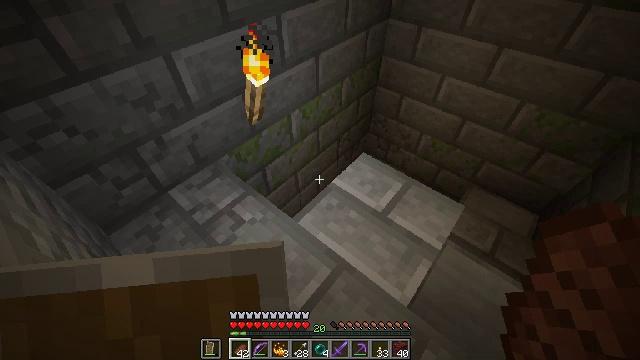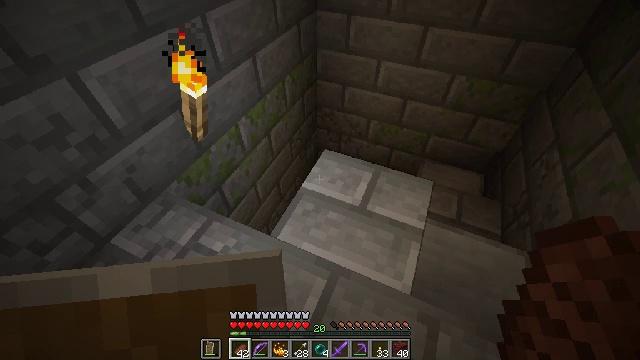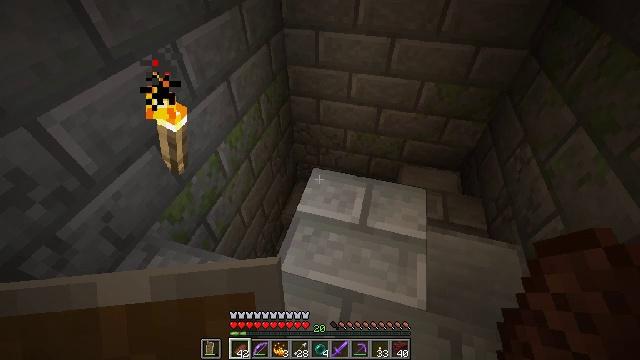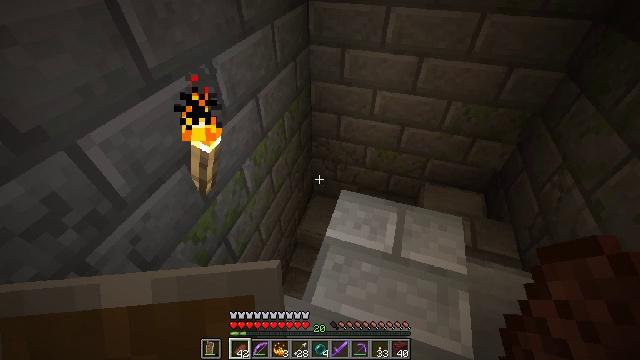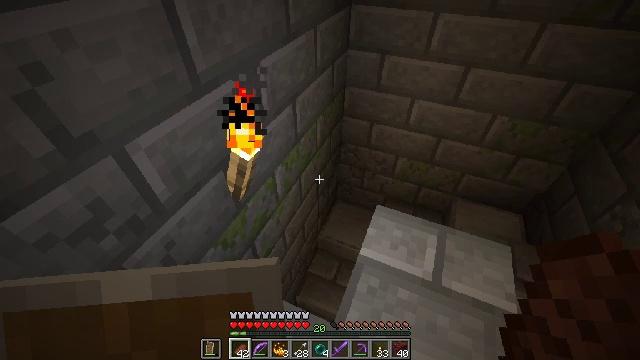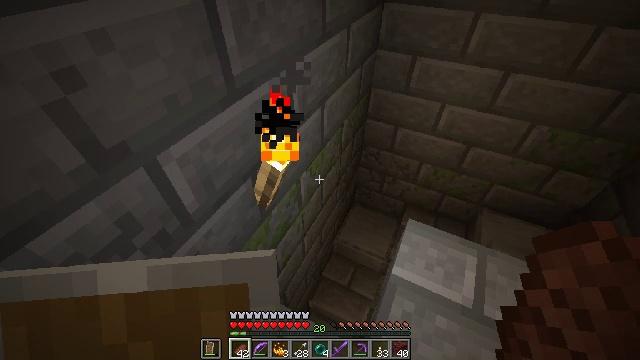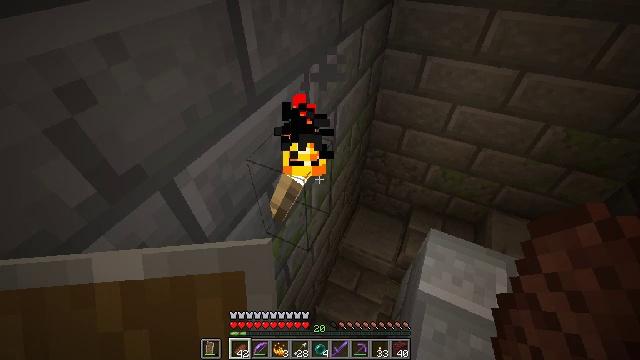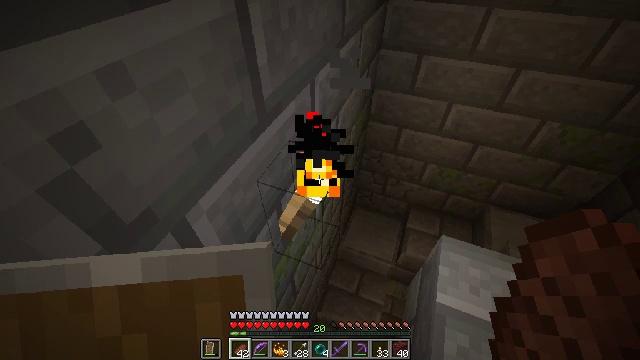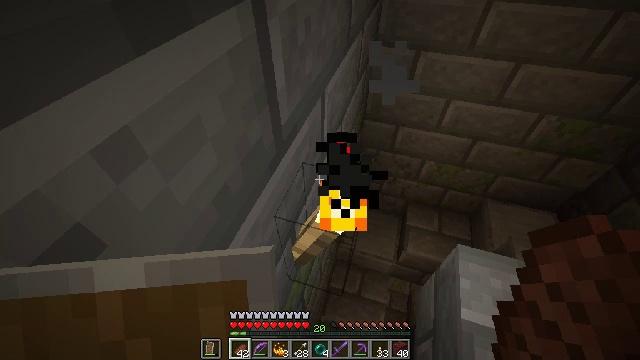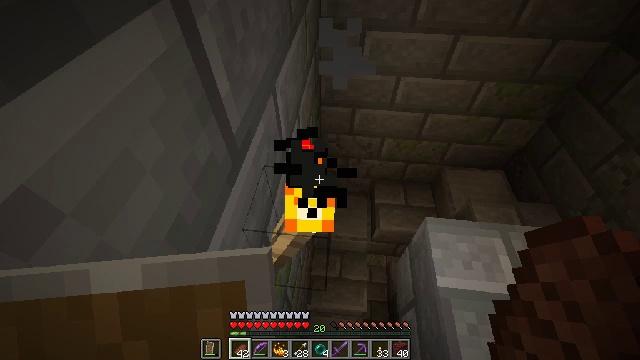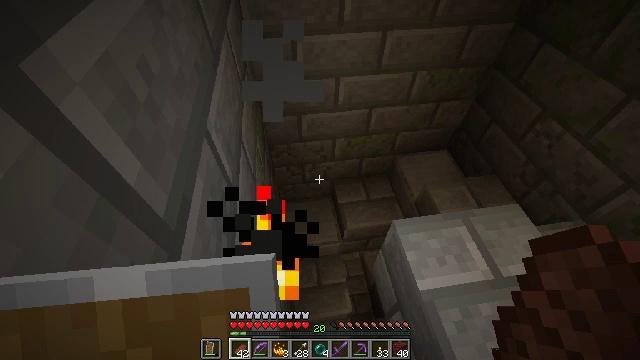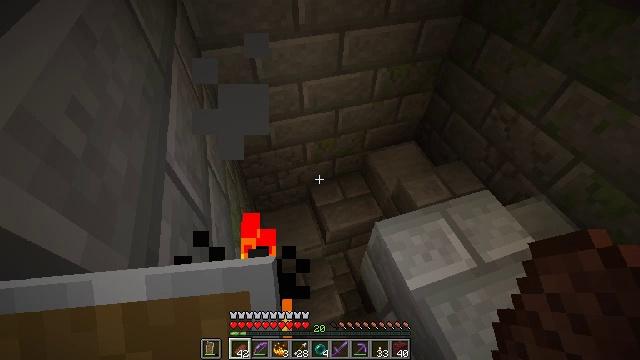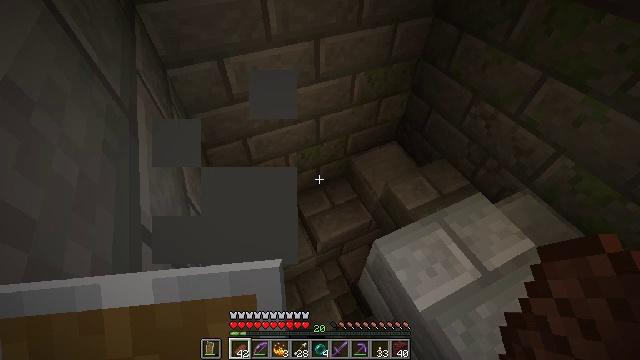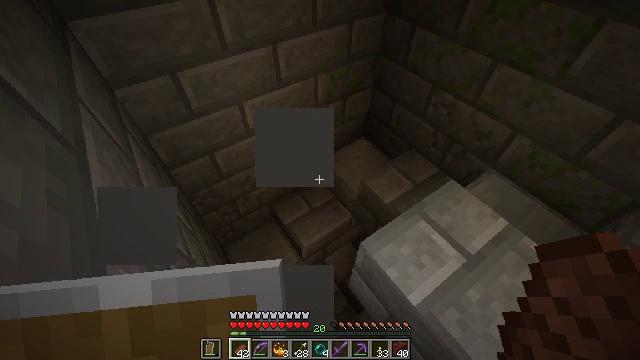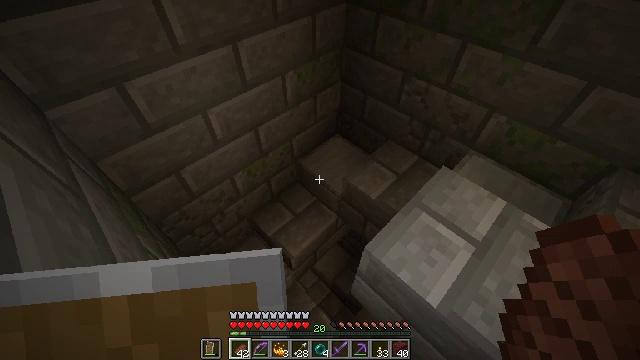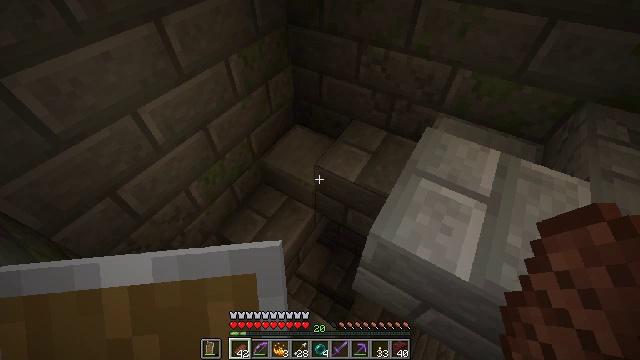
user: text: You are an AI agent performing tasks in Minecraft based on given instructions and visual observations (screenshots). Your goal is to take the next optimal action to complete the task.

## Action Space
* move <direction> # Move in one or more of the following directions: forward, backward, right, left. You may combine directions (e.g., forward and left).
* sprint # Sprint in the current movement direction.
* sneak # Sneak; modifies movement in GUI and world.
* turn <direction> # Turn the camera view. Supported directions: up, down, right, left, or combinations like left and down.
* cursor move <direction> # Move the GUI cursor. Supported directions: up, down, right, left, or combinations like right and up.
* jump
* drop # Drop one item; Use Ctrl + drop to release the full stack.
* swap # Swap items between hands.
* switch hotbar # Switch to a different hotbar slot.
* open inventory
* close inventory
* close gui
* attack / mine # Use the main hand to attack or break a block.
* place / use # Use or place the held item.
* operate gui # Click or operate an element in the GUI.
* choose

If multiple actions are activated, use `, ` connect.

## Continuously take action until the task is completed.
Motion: motion action
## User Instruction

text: Get an ender eye by combining ender pearl and blaze powder in the crafting table.
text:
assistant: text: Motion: move forward and move left, turn right
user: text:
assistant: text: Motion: move forward and move left, turn right and up
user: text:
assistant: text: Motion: move forward and move left, turn left and up
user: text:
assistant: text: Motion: move forward and move left, turn left
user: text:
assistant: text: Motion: move forward and move left, turn left
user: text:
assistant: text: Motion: move forward and move left, turn right
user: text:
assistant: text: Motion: move forward and move left, turn right
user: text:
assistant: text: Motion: move forward and move left, turn right and down
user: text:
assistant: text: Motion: move forward and move left, turn right and down
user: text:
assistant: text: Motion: move forward and move left, turn right
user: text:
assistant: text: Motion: move forward and move left, turn right
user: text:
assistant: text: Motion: move forward and move left, turn right
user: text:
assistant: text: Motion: move forward and move left, turn right
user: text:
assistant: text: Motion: move forward and move left, turn right
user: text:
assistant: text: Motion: move forward, turn right
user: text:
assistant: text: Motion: move forward, turn right and down
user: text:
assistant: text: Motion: move forward and move right, turn right and down
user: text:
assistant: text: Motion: move forward and move right, turn right
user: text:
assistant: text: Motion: move forward and move right
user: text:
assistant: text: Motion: move forward and move right
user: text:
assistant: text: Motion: move forward and move right
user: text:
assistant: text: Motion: move forward and move right
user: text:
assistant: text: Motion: move forward and move right
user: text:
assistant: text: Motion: move forward and move right
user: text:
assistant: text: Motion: move forward and move right
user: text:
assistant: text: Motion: move forward, turn left
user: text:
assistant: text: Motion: move forward, turn left
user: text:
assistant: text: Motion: move forward, turn left
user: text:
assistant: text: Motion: move forward, turn left
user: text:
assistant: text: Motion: move forward and move right, turn left